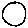
Label: circle